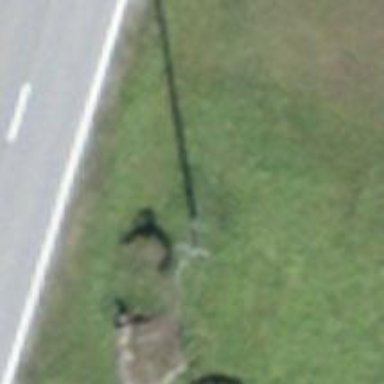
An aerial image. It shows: Concrete power pole.